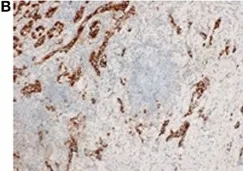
Pituitary gland serial sections from a representative area of the patient's pituitary biopsy. Pituitary gland serial sections from a representative area of the patient's pituitary biopsy, showing the most relevant immune-histopathological findings. Note the germinal center consisting of CD20+ B cells and peripheral CD3+ T cells (classified as T lymphocytes). Both CD4+ (helper) and CD8+ (cytotoxic) lymphocytes were found, as well as abundant macrophages (CD68+). T-regulatory cells were present in germinal centers and in the periphery (Foxp3+ and PD1+). Interleukin (IL)-17 staining was found not only in infiltrating lymphocytes but also in cells of pituitary origin in both hypophysitis and normal pituitary (data not shown). Synaptophysin. Sections. Are shown as 10x.
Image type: pathology (immunostaining)